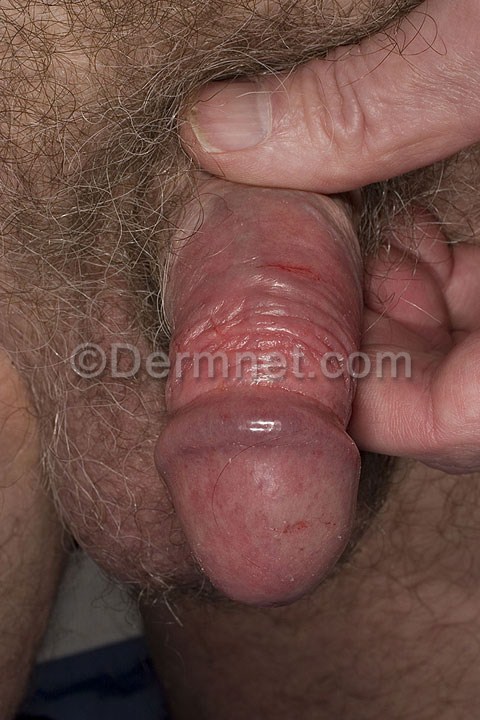
Disease: Exanthems and Drug Eruptions